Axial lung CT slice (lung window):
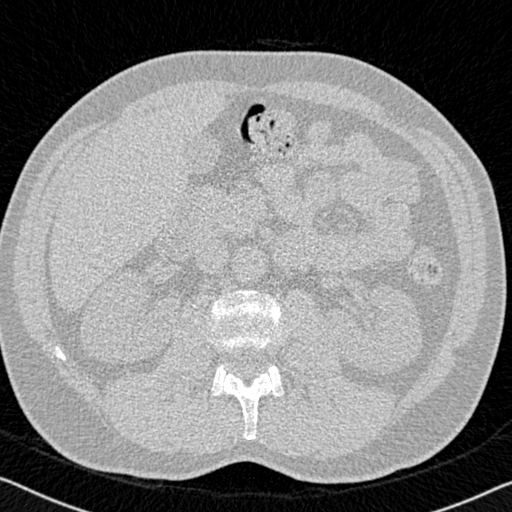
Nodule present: no